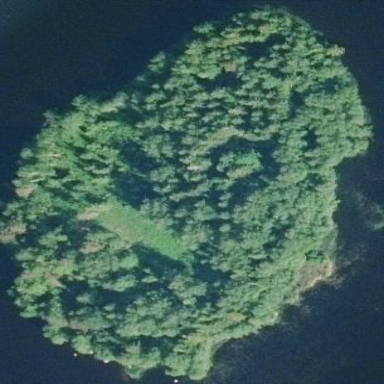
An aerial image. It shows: Island.